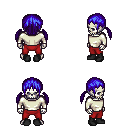
a pixel art fantasy rpg character, male body template, skeleton, white long-sleeve shirt, red pants, blue twin-tailed hairstyle, black shoes, four views (front, back, left, right), 2x2 character sprite sheet, small pixel art, hard edges, no anti-aliasing